Field crop: maize
Growth stage: 2
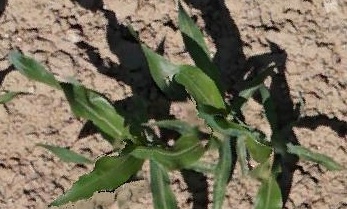
Species: maize